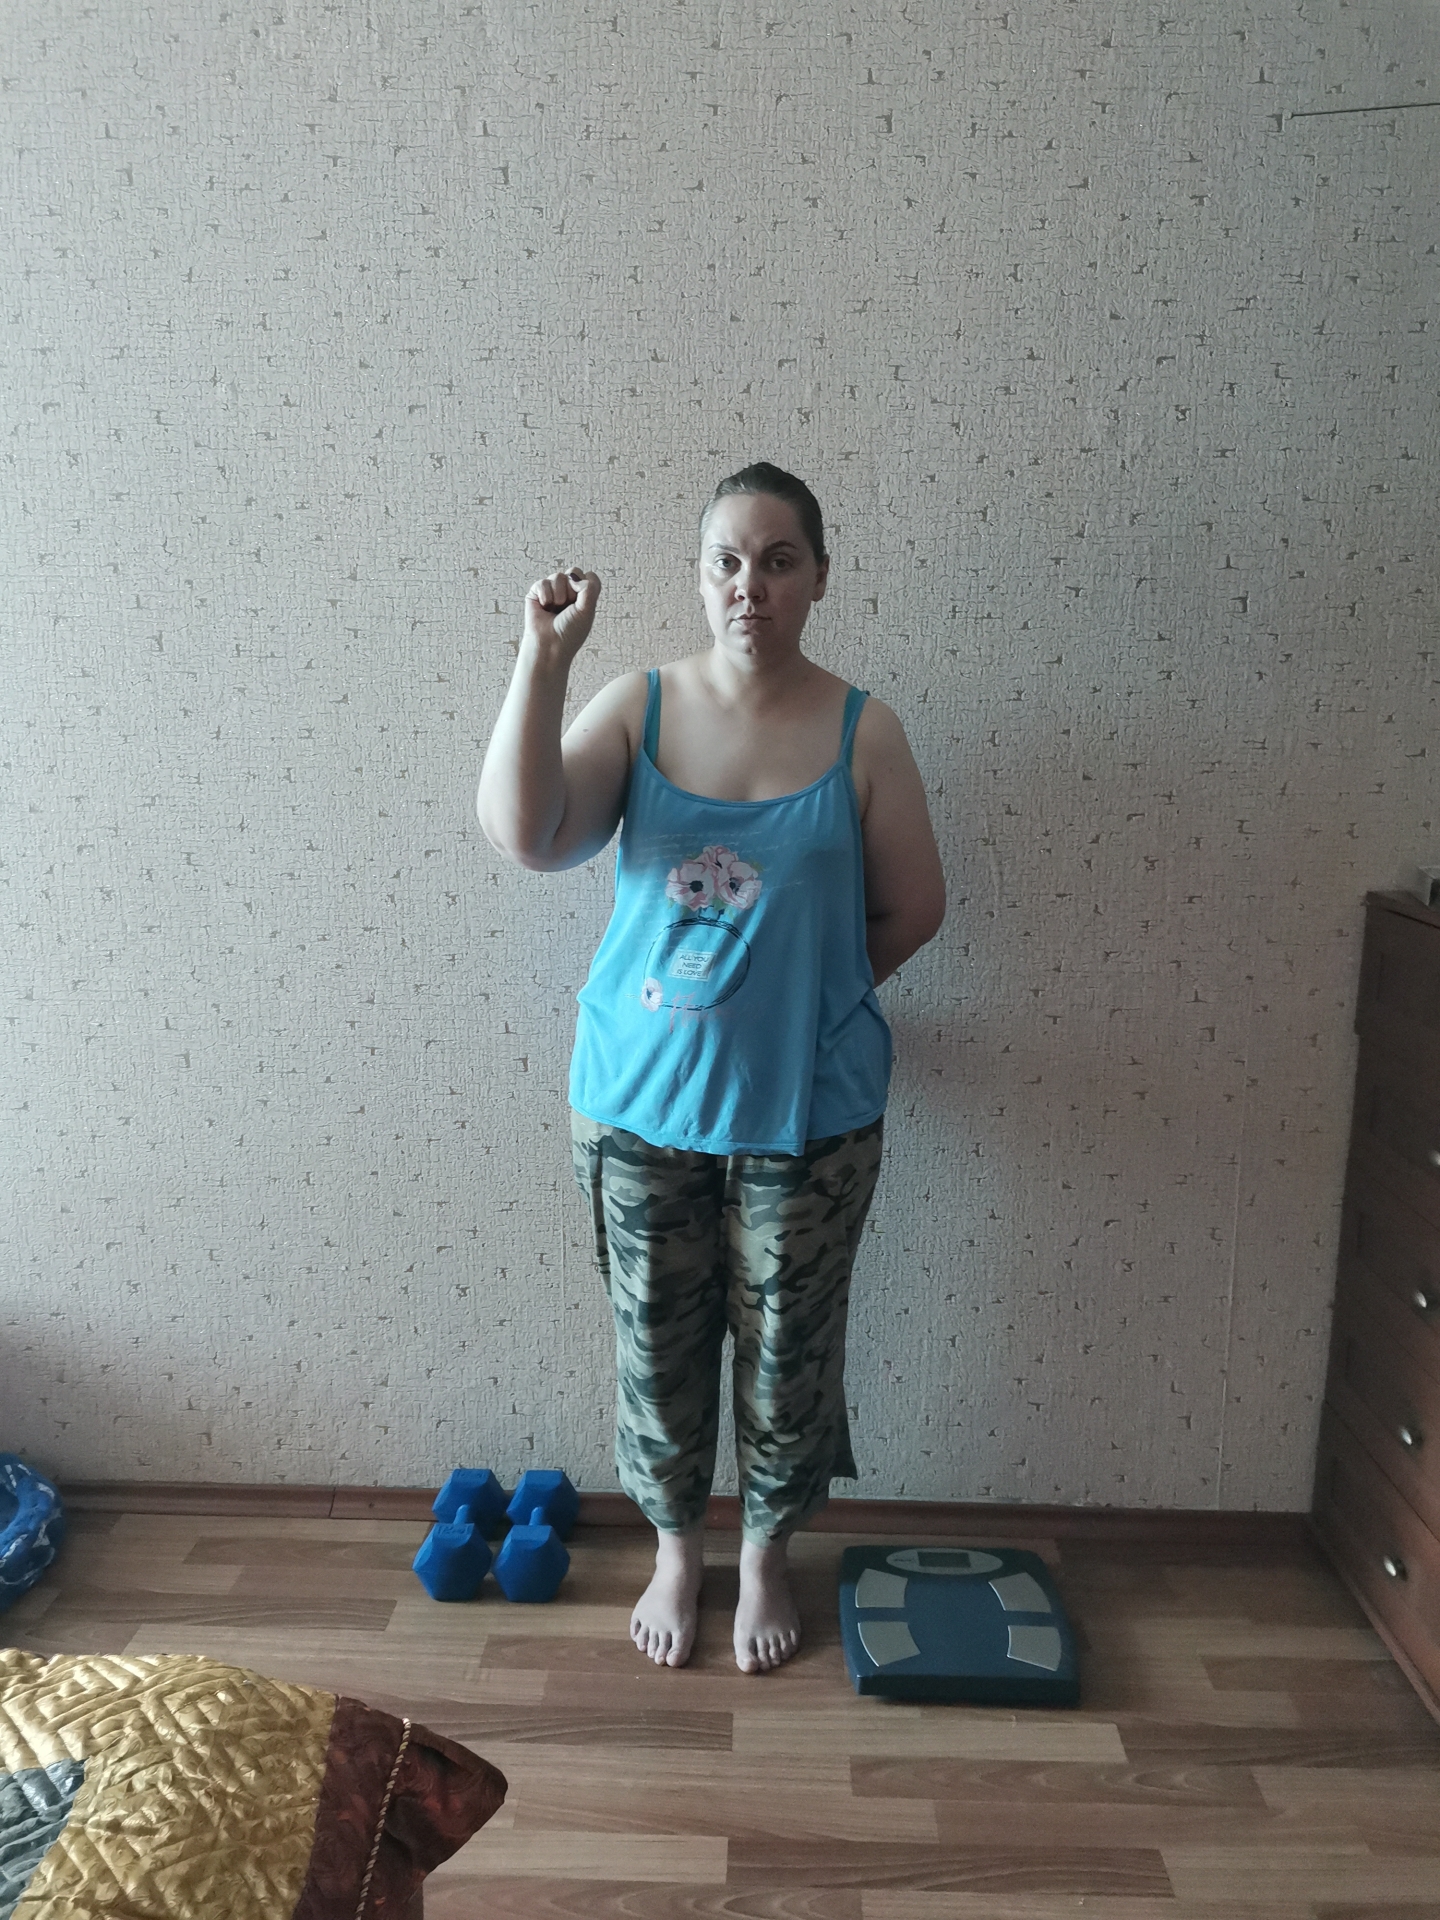
Label: clear